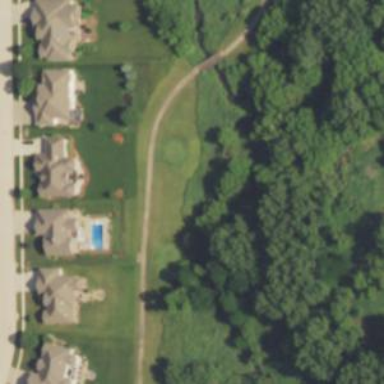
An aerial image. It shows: Asphalt service road used as golf cart path.